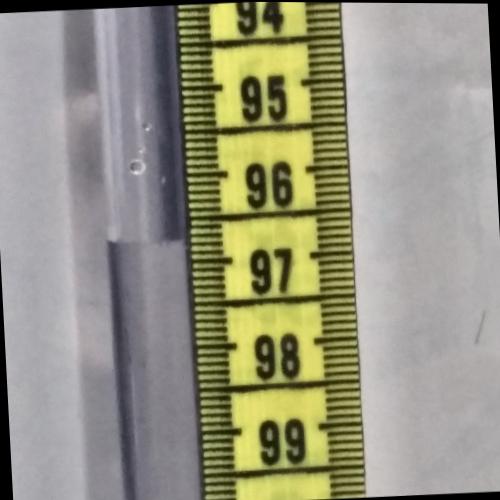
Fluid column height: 96.7 cm